Question: I am using a custom filter for a search function on my list of user installed applications. It works great but the search only works for search the application package names. In other words, it only searches the package name and not the actual application name. For example, to search for gmail, if I type in "gmail", I get no results, whereas if I search "gm" I get gmail in the results because it is a part of gmail's package name.
I want to search both the package name AND application name though, so how could I do this? Here is my coding:
'''
@Override
public Filter getFilter() {
if(filter == null) {
filter = new Filter() {
@Override
protected FilterResults performFiltering(CharSequence constraint) {
FilterResults results = new FilterResults();
List<ApplicationInfo> myFilteredAppList = new ArrayList<ApplicationInfo>();
constraint = constraint.toString().toLowerCase();
if (constraint.length() == 0) {
myFilteredAppList.addAll(originalListAppInfo);
}
for (ApplicationInfo appInfo : originalListAppInfo) {
String somefield = appInfo.packageName;
if (somefield.toLowerCase().contains(constraint.toString())) {
myFilteredAppList.add(appInfo);
}
}
results.count = myFilteredAppList.size();
results.values = myFilteredAppList;
return results;
}
@Override
protected void publishResults(CharSequence constraint, FilterResults results) {
if(results.values != null)
{
mListAppInfo = (List<ApplicationInfo>)results.values;
notifyDataSetChanged();
}
}
};
}
return filter;
}
'''
I filter the search in this line:
'''
String somefield = appInfo.packageName;
'''
as you can see it filters just the packageName not the packageName and ApplicationName.
ADDED ERROR:

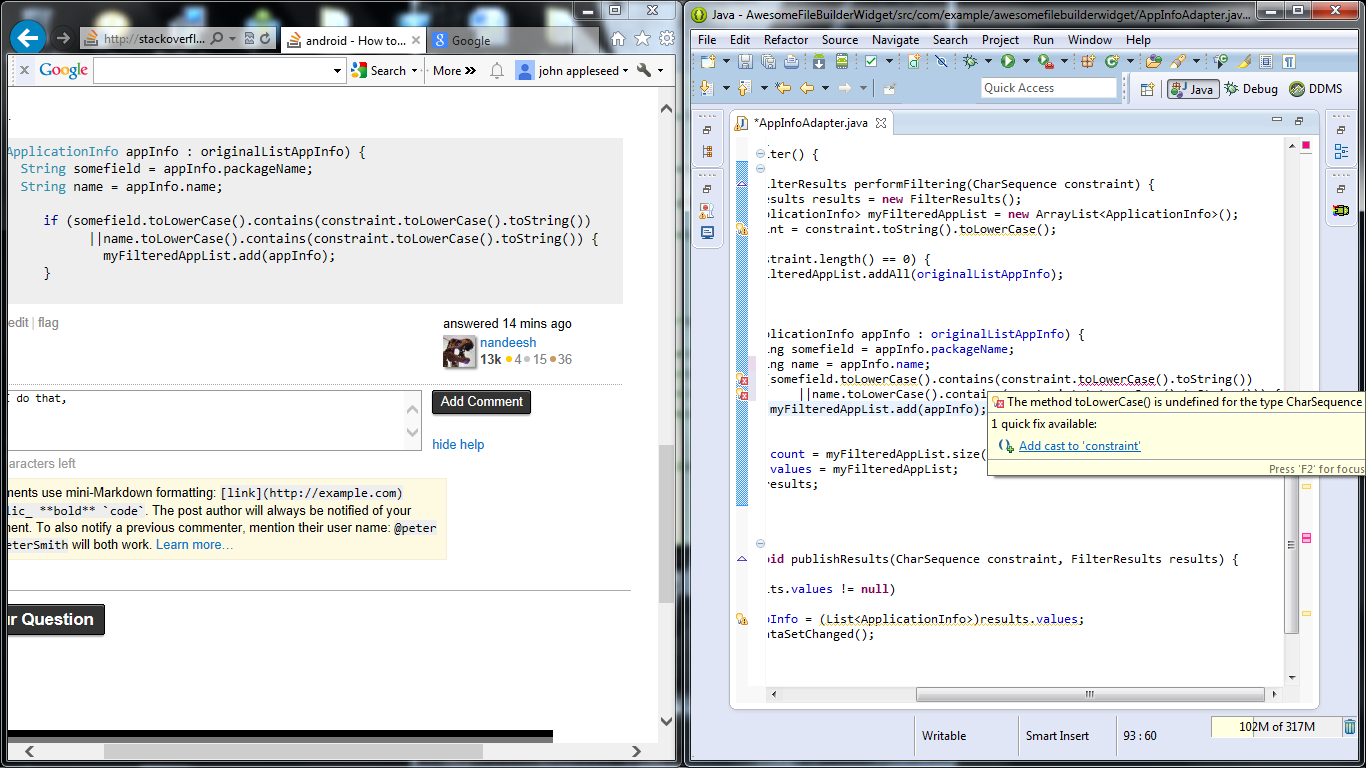
Answer: Try this.
'''
for (ApplicationInfo appInfo : originalListAppInfo) {
String somefield = appInfo.packageName;
String name = appInfo.name;
if (somefield.toLowerCase().contains(constraint.toString().toLowerCase().toString())
||name.toLowerCase().contains(constraint.toString().toLowerCase().toString()) {
myFilteredAppList.add(appInfo);
}
}
'''